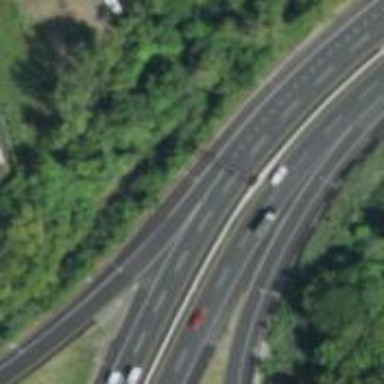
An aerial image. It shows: Asphalt motorway.